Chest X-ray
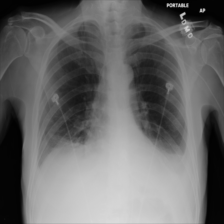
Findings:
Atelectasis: positive
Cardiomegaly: negative
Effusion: positive
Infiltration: negative
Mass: positive
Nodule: negative
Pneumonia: negative
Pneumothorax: negative
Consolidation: positive
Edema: negative
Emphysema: negative
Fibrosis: negative
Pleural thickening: negative
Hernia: negative